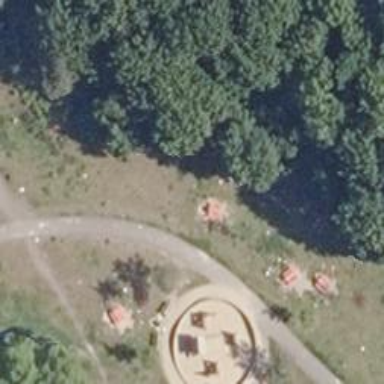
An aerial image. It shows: Playground area for leisure activities on the land.